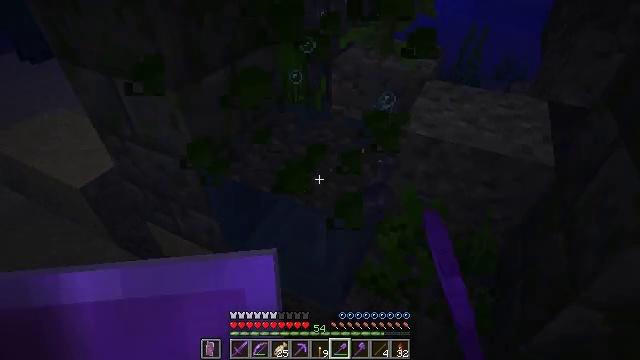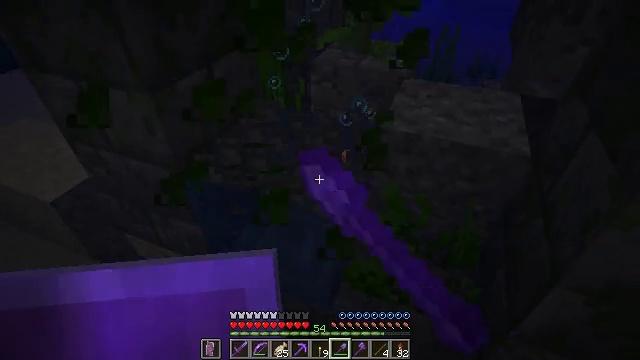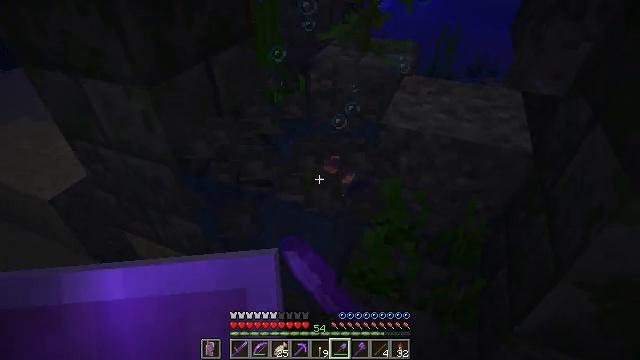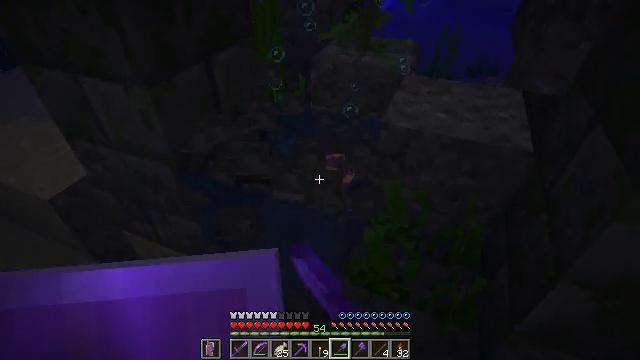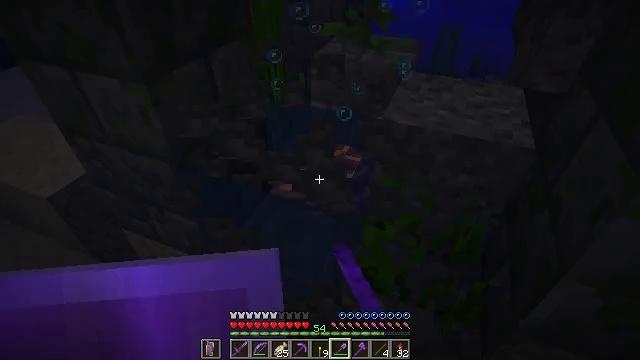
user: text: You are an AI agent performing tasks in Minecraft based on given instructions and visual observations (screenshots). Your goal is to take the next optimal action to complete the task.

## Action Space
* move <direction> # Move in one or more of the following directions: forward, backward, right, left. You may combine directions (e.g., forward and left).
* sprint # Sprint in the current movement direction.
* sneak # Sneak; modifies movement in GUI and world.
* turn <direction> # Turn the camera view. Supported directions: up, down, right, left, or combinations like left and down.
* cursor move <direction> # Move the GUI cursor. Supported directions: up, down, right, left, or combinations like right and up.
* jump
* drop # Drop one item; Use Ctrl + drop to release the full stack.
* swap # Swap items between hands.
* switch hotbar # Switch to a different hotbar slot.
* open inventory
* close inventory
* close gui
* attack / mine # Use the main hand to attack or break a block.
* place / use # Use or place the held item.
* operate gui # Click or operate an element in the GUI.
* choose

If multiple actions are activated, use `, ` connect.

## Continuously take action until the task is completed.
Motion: motion action
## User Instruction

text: Dig through gravel to clear a path.
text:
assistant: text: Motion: turn right, attack / mine
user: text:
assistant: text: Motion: attack / mine
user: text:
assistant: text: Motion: attack / mine
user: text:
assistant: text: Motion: no_op
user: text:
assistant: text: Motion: no_op